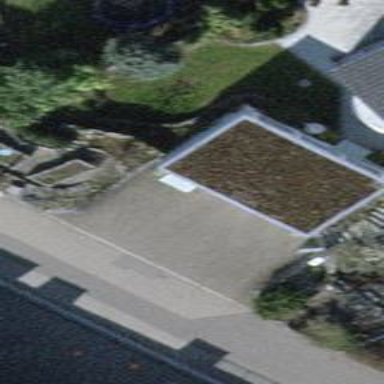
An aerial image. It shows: Group of garages.